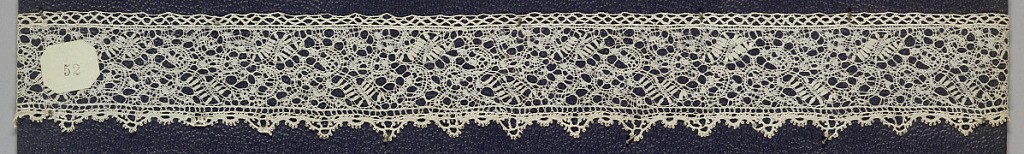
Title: Border
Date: early 18th century
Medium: Technique: bobbin lace
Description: Bobbin lace edge, dense floral; early 18th century Maline